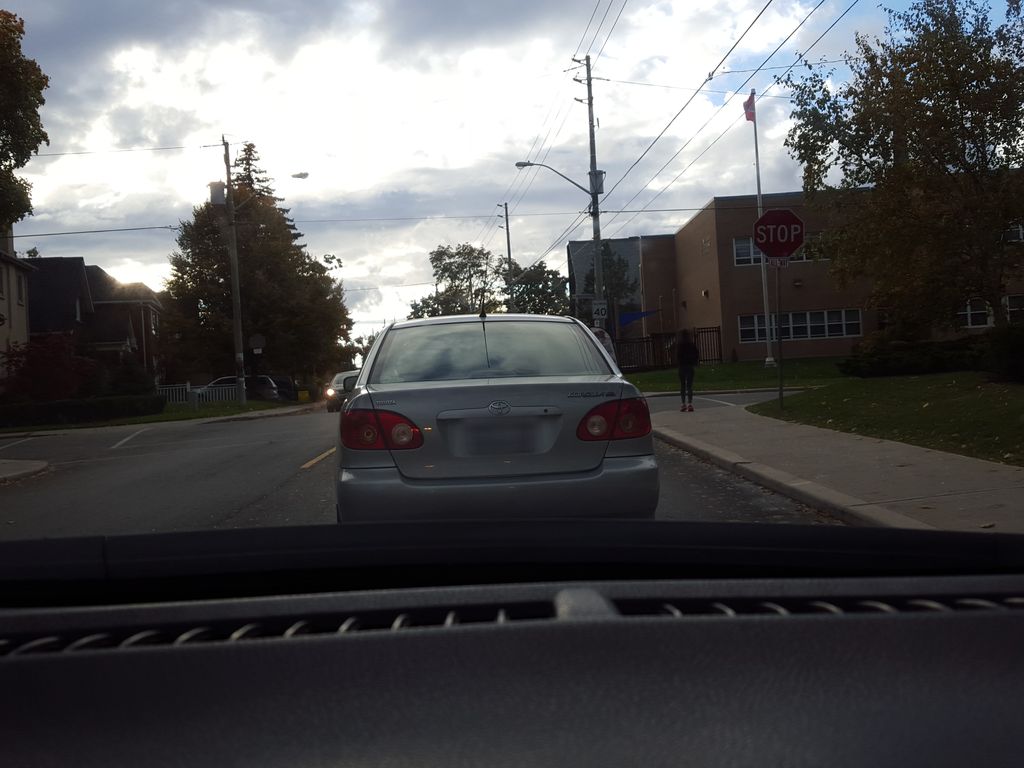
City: toronto